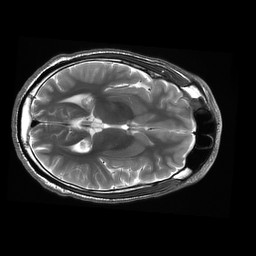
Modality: T2w
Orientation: axial
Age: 28
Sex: male
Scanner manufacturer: ge
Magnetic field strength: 3 T
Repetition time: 5.725 s
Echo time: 0.09666 s